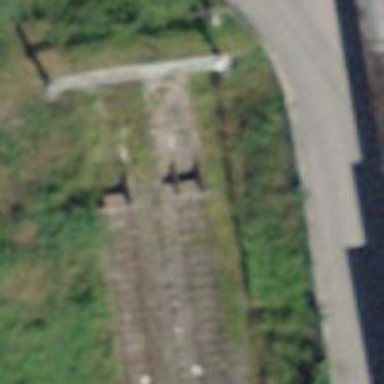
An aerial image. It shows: Disused railway siding with electrified contact lines and one track.